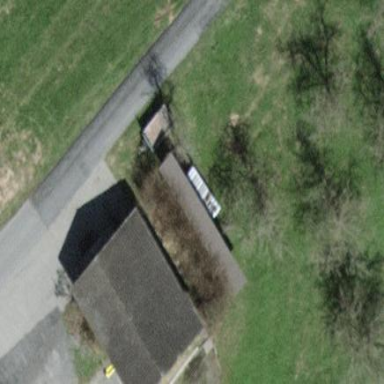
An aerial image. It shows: Group of garages.